Question: I am using MinGW C++ compiler in a statically linked project with NetBeans.
I am trying to use 'std::array' but it seems that when I '#include <array>' NetBeans doesn't recognize it. When I write 'std::' a list of possibilities unfolds, but the array struct is nowhere to be found.
When I Ctrl+Click the '<array>' standard library header, it opens (thus, it is found by the IDE)... but the declarations appear in grey for some reason...

---------------->
If I remove the define guards (alias #ifndef -- #endif) it works fine, but... why do I have to change this header to make it work? Am I missing something? I am using "x86_64-w64-mingw32" to compile.
Any help will be appreciated.
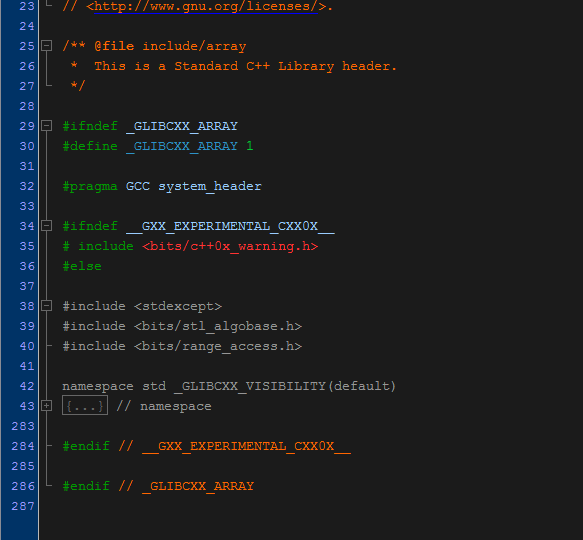
Answer: Looks like the '__GXX_EXPERIMENTAL_CXX0X__' macro is not defined.
You can activate that (partial C++11 support) with the '-std=c++0x' compiler option.